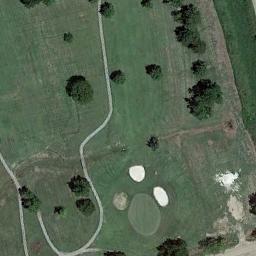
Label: golf_course